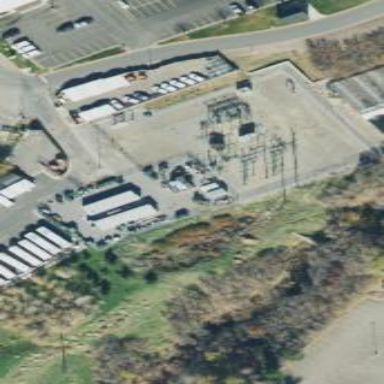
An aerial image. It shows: Power substation.